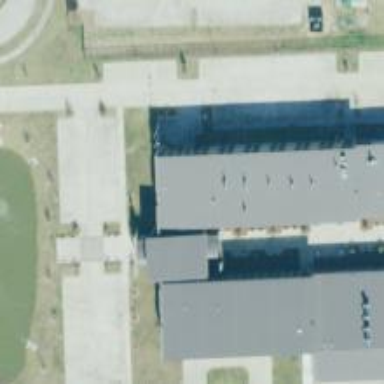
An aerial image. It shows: College building.